Field crop: maize
Growth stage: 2
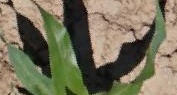
Species: maize